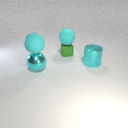
large cyan rubber sphere above small green metal cube